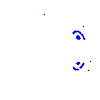
Particle: pion